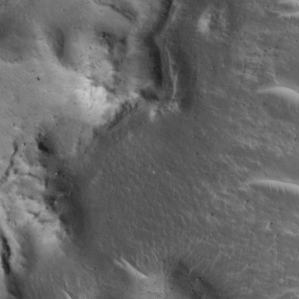
Label: non_frost